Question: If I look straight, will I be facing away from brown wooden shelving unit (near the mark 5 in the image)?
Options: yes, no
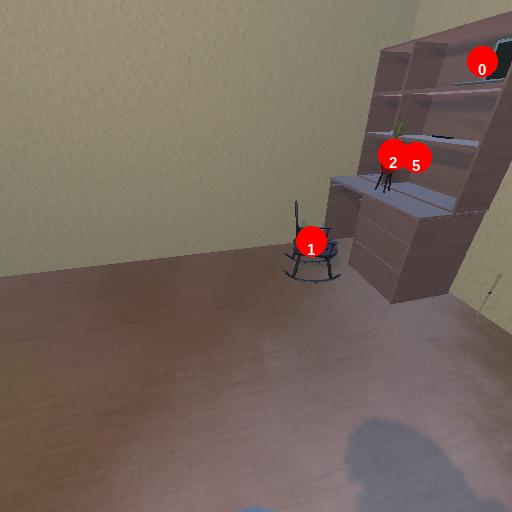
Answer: yes